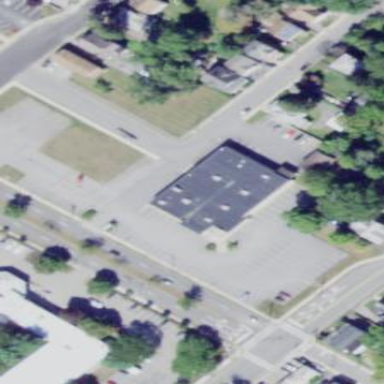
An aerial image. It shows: Retail building.